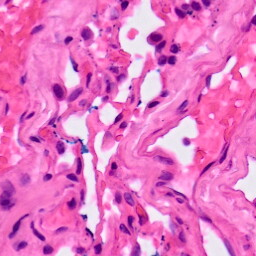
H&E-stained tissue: Lung